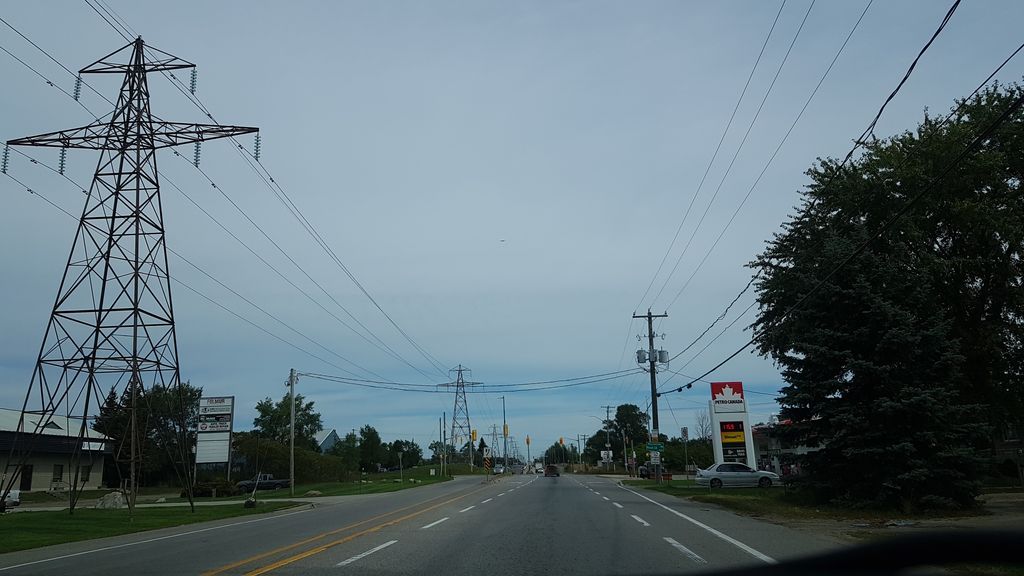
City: kitchener-waterloo